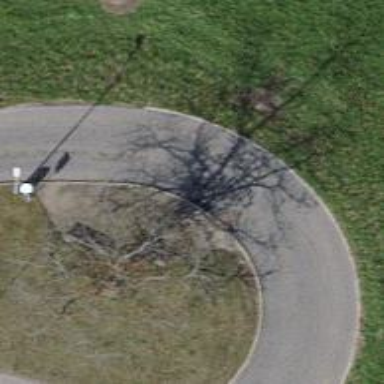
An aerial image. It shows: Bench.